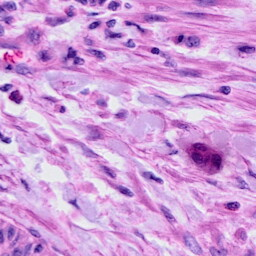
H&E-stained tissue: Cervix